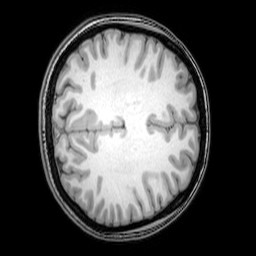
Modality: T1w
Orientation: axial
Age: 22
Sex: female
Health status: healthy
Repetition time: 0.081 s
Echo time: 0.037 s